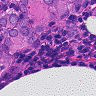
Metastatic tissue present: yes